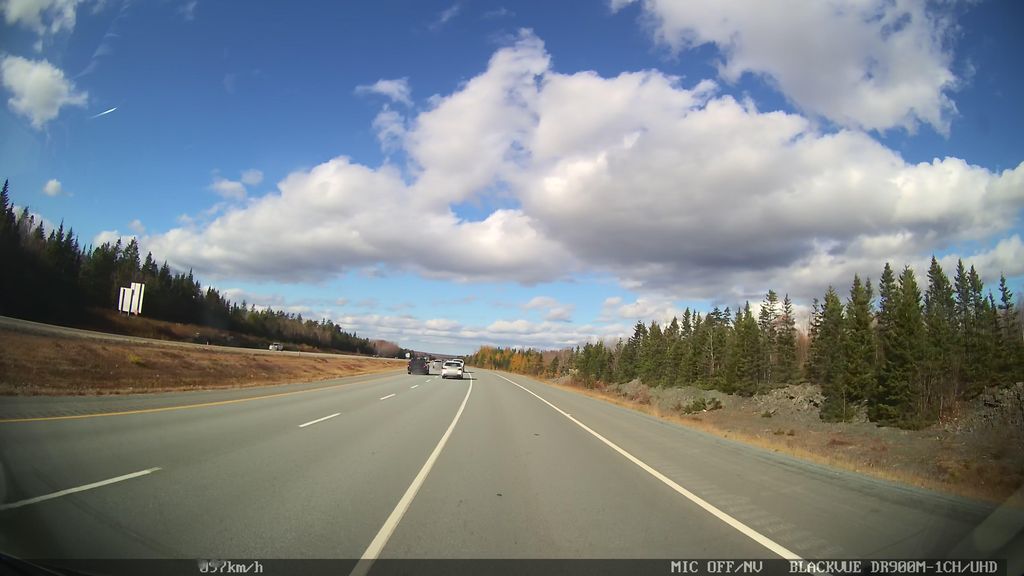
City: halifax